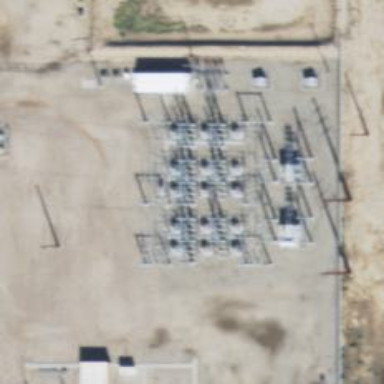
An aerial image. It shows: Switch for power supply.